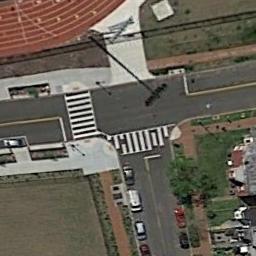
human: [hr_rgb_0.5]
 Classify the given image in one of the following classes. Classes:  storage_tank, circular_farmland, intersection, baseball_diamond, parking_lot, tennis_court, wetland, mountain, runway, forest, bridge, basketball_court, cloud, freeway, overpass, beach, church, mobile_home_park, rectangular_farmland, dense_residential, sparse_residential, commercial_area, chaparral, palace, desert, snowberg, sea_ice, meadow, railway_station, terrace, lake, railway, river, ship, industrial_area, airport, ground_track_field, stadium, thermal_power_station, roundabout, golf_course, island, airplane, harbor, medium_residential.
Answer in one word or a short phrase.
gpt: intersection